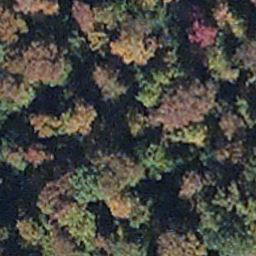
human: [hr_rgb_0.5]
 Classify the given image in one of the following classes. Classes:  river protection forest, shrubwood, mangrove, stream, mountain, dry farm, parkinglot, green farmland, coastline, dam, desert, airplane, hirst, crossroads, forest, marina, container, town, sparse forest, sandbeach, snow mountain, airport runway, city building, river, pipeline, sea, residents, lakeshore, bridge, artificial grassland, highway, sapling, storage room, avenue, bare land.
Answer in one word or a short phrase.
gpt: mangrove